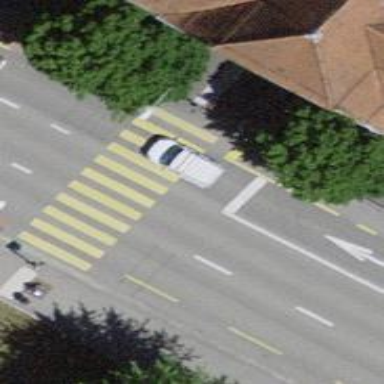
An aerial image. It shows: Road with traffic signals controlling the flow of traffic.